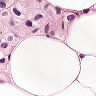
Metastatic tissue present: yes